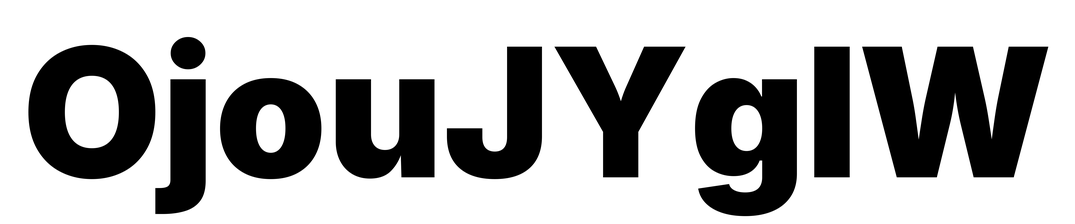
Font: Inter_Black